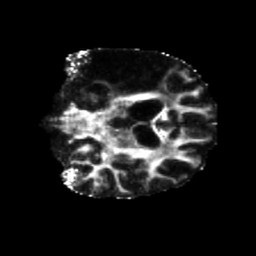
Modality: FA
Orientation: coronal
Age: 51
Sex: male
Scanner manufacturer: siemens
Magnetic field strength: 3 T
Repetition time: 5.25 s
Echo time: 0.08 s